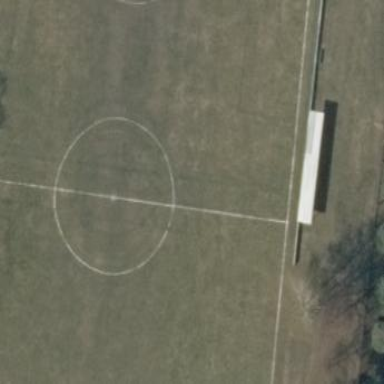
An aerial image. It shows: Soccer pitch for outdoor sports and leisure activities.